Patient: sex F, age 35
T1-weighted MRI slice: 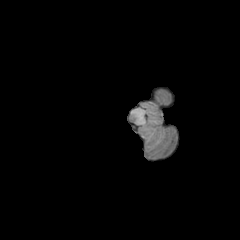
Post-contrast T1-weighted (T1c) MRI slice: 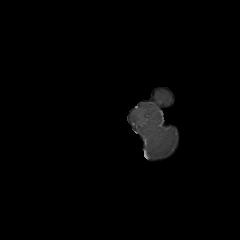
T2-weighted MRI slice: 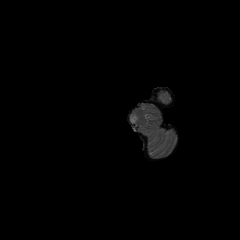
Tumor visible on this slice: yes
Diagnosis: Astrocytoma, IDH-mutant
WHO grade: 3